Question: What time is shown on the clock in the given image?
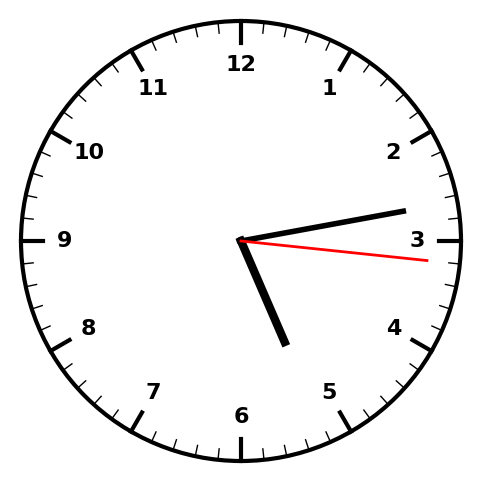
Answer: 05:13:16